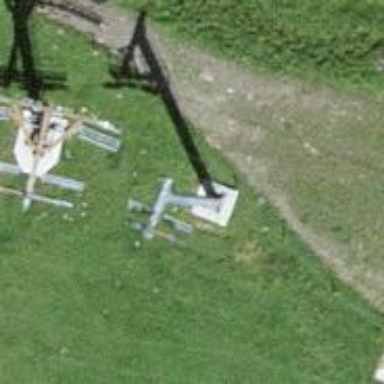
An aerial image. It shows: Pylon used for aerialway.